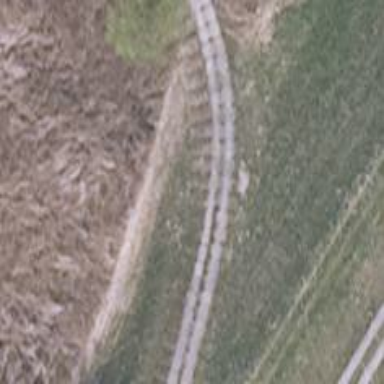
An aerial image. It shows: Concrete track with grade 2 tracktype.